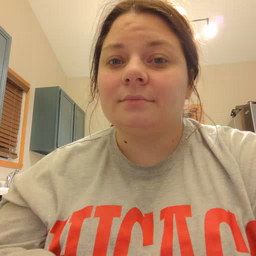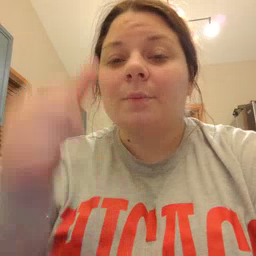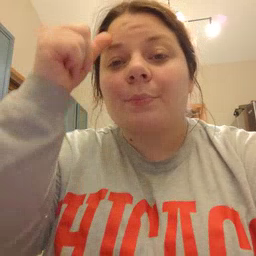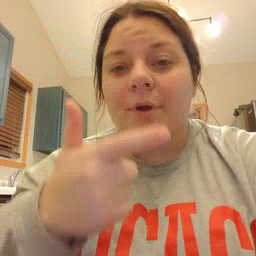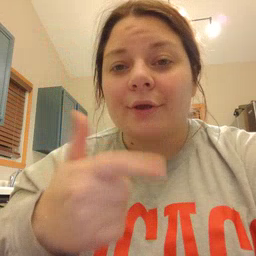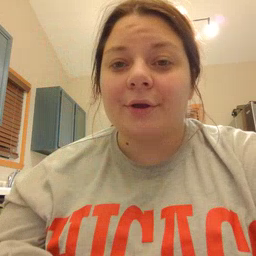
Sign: brother